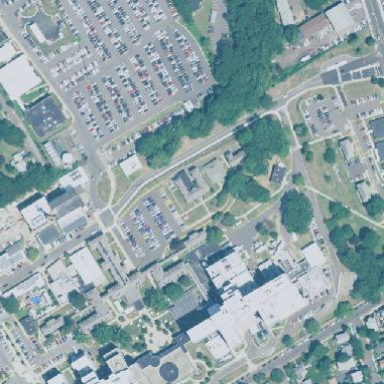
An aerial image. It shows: Hospital.